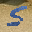
Label: 5